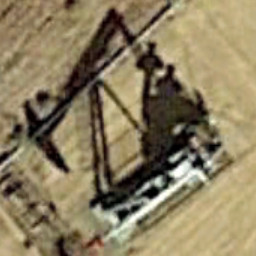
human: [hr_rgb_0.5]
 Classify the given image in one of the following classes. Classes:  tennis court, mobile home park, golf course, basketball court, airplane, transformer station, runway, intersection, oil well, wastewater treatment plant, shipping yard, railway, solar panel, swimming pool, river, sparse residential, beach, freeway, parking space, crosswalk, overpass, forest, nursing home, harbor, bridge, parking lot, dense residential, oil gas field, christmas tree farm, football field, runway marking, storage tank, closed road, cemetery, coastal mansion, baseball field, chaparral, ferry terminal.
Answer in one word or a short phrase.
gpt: oil well